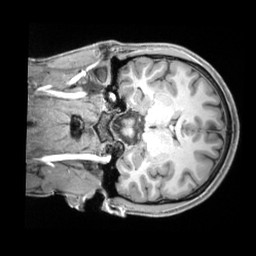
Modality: T1w
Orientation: coronal
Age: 21
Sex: male
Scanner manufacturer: siemens
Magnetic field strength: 3 T
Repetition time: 2.2 s
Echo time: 0.00218 s